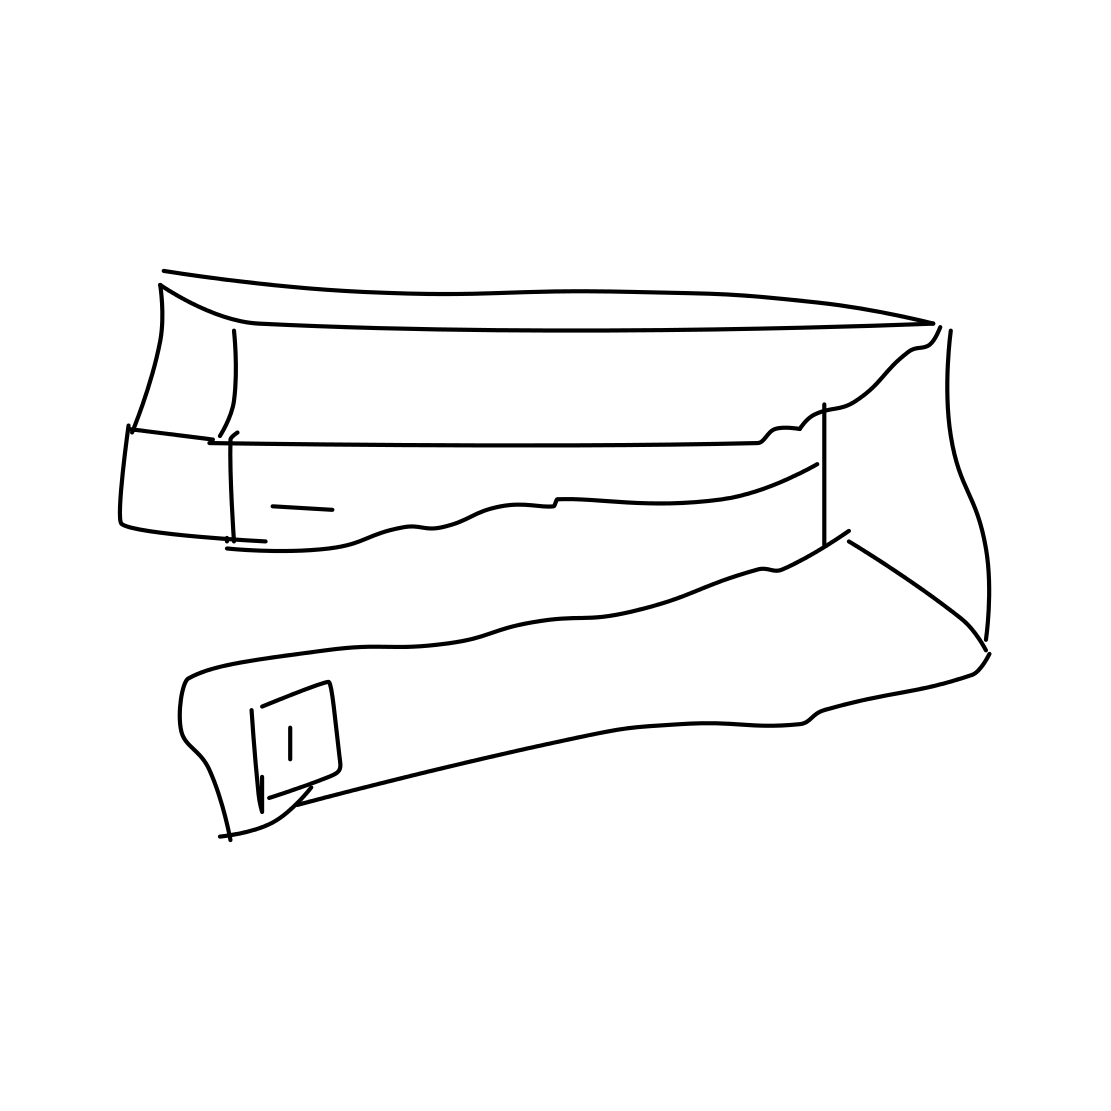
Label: stapler